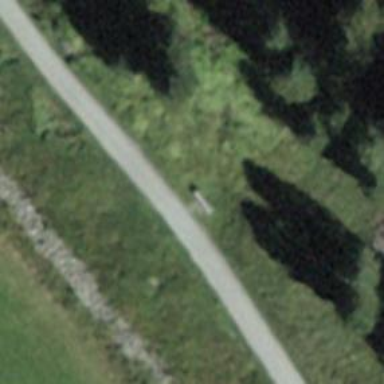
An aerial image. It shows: Bench for seating.